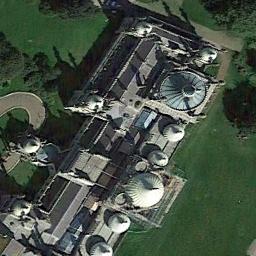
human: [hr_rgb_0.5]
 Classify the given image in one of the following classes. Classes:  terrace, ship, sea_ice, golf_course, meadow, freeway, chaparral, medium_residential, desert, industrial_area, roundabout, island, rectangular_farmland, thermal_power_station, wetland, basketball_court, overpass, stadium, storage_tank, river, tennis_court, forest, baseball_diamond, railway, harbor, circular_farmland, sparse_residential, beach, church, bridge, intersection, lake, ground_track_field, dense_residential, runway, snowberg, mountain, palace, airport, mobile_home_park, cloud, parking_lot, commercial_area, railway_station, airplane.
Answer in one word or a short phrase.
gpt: palace